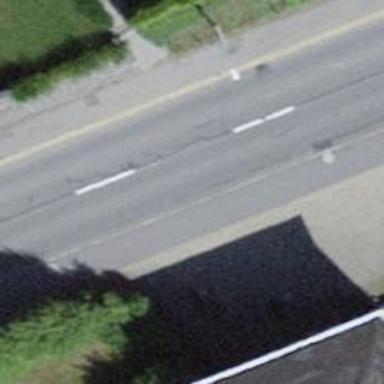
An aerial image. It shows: Uncontrolled zebra crossing with zebra markings.